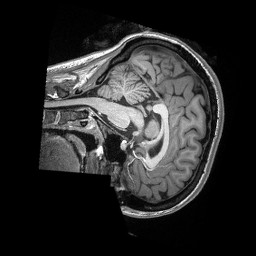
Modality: T1w
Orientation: sagittal
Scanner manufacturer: siemens
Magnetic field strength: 3 T
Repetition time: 2.3 s
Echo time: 0.00308 s